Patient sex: M
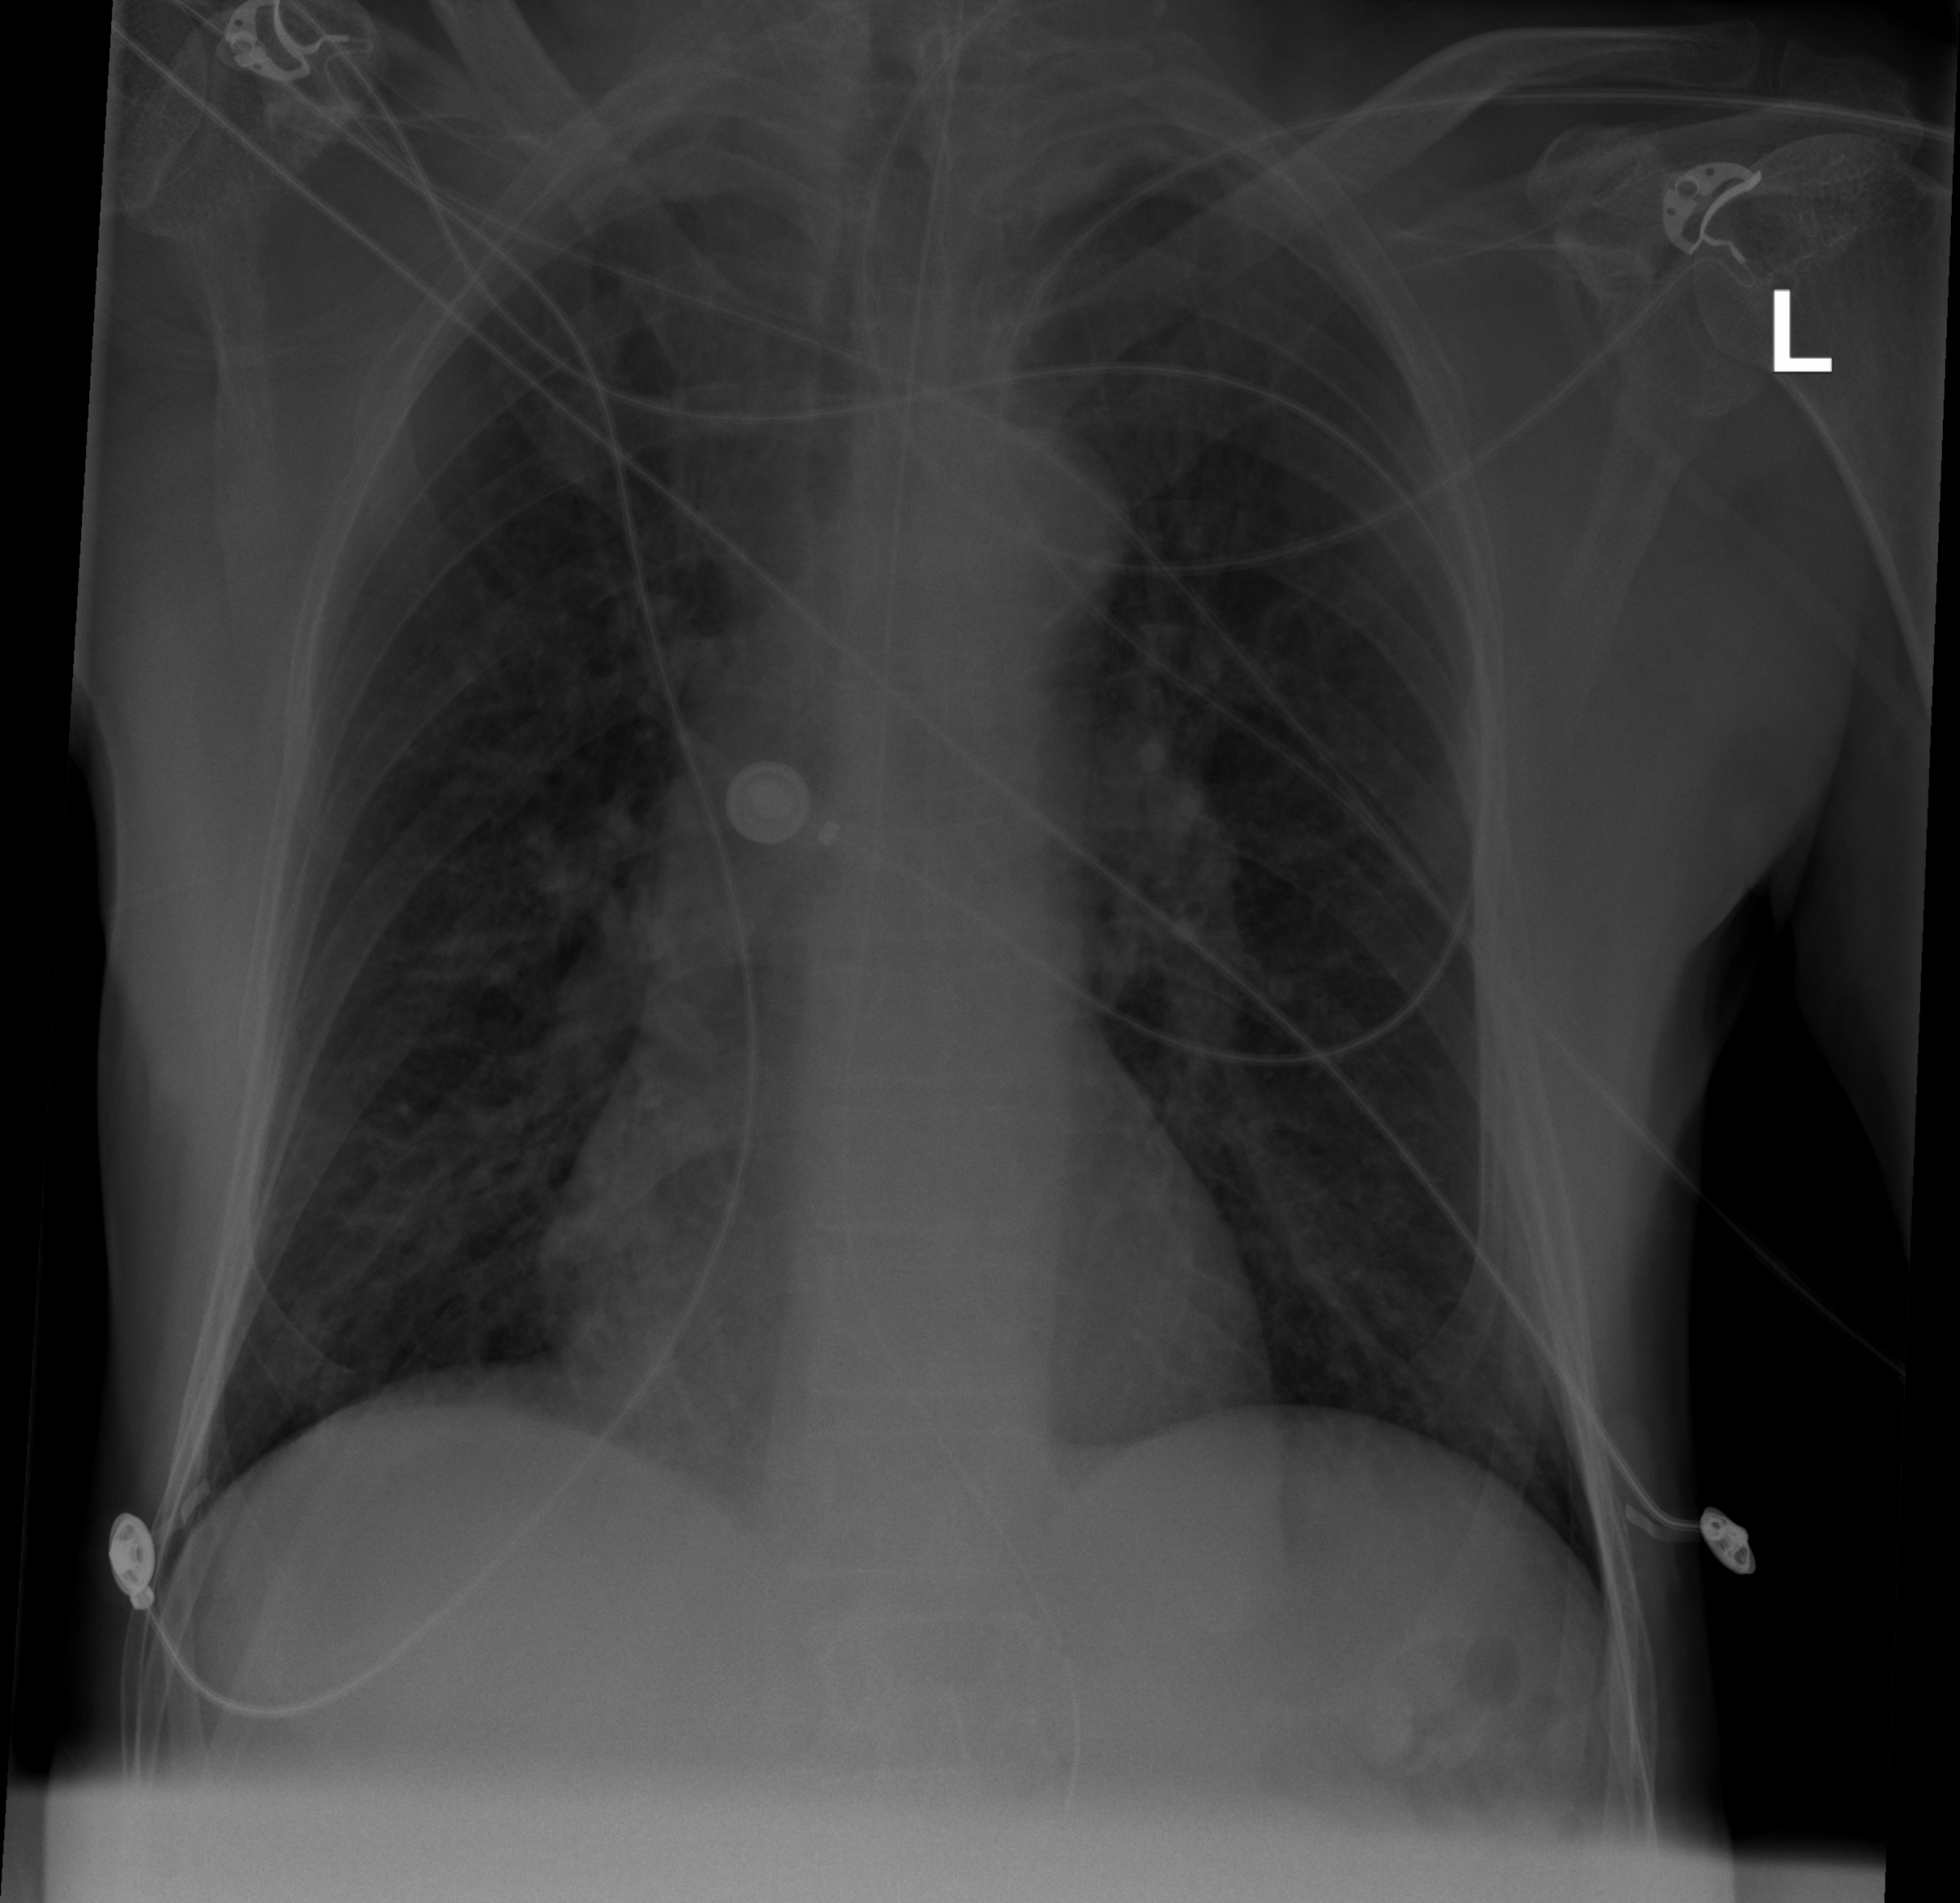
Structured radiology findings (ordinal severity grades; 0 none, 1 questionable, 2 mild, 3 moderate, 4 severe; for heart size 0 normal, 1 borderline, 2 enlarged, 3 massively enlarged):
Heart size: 0
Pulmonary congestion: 1
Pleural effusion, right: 0
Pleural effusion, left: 0
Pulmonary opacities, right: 1
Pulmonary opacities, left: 0
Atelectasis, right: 2
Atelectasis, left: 1